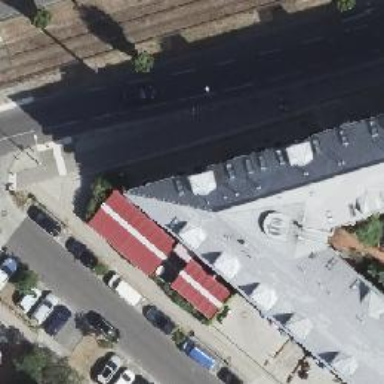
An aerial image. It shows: Restaurant.